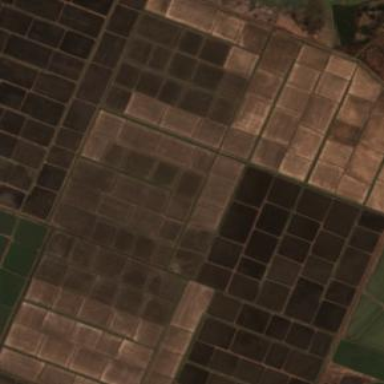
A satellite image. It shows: Farmland with rice crop.